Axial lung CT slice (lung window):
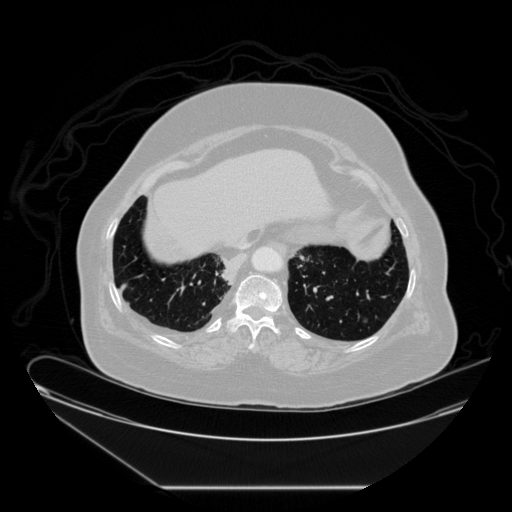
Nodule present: yes
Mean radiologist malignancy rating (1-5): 2.667